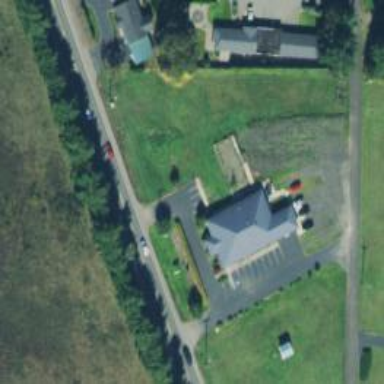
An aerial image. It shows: Veterinary facility.